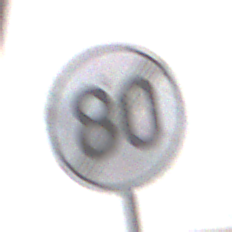
Verkehrszeichen: EndeGeschwindigkeit80
Umgebung: Roofed, Urban
Tageszeit: MorningAfternoon
Wetter: PartlyCloudy
Licht: Natural
Jahreszeit: NotSpecified
Kontrast: MediumContrast